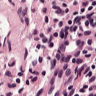
Metastatic tissue present: no